Question: Is there any way we can query and get location data using mongodb geospatial query that matches the following criteria?
-
For example below can we get in query output only those locations that are within the yellow area which actually is the common area for the purple and red geometric objects [ polygons ] ?

My study of mongodb document so far
- <URL>> This provides results that are within one or more polygons [ I am looking for the intersection of these individual polygon results as output ]
Use case
'''
db.places.find( {
loc: { $geoWithin: { $box: [ [ 0, 0 ], [ 100, 100 ] ] } }
} )
'''
> Above query provides results within a rectangle geometric area [ I am looking for locations that are common to two such individual queries ]
'''
db.places.find( {
loc: { $geoWithin: { $box: [ [ 0, 0 ], [ 100, 100 ] ] } }
} )
db.places.find( {
loc: { $geoWithin: { $box: [ [ 50, 50 ], [ 90, 120 ] ] } }
} )
'''
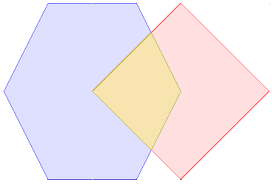
Answer: So looking at this with a fresh mind the answer is staring me in the face. The key thing that you have already stated is that you want to find the "intersection" of two queries in a single response.
Another way to look at this is you want all of the points bound by the first query to then be "input" for the second query, and so on as required. That is essentially what an intersection does, but the logic is actually literal.
So just use the <URL> to chain the matching queries. For a simple example, consider the following documents:
'''
{ "loc" : { "type" : "Point", "coordinates" : [ 4, 4 ] } }
{ "loc" : { "type" : "Point", "coordinates" : [ 8, 8 ] } }
{ "loc" : { "type" : "Point", "coordinates" : [ 12, 12 ] } }
'''
And the chained aggregation pipeline, just two queries:
'''
db.geotest.aggregate([
{ "$match": {
"loc": {
"$geoWithin": {
"$box": [ [0,0], [10,10] ]
}
}
}},
{ "$match": {
"loc": {
"$geoWithin": {
"$box": [ [5,5], [20,20] ]
}
}
}}
])
'''
So if you consider that logically, the first result will find the points that fall within the bounds of the initial box or the first two items. Those results are then acted on by the second query, and since the new box bounds start at '[5,5]' that excludes the first point. The third point was already excluded, but if the box restrictions were reversed then the result would be the same middle document only.
How this works in quite unique to the <URL> query operator as compared to various other geo functions:
> <URL>.
So the results are both good and bad. Good in that you can do this type of operation without an index in place, but bad because once the aggregation pipeline has altered the collection results after the first query operation the no further index can be used. So any performance benefit of an index is lost on merging the "set" results from anything after the initial Polygon/MultiPolygon as supported.
---
For this reason I would still recommend that you calculate the intersection bounds "outside" of the query issued to MongoDB. Even though the aggregation framework can do this due to the "chained" nature of the pipeline, and even though resulting intersections will get smaller and smaller, your best performance is a single query with the correct bounds that can use all of the index benefits.
There are various methods for doing that, but for reference here is an implementation using the <URL> library for Java. There may be others or other language ports, but this has simple GeoJSON parsing and built in methods for such things as getting the intersection bounds:
'''
var async = require('async');
util = require('util'),
jsts = require('jsts'),
mongo = require('mongodb'),
MongoClient = mongo.MongoClient;
var parser = new jsts.io.GeoJSONParser();
var polys= [
{
type: 'Polygon',
coordinates: [[
[ 0, 0 ], [ 0, 10 ], [ 10, 10 ], [ 10, 0 ], [ 0, 0 ]
]]
},
{
type: 'Polygon',
coordinates: [[
[ 5, 5 ], [ 5, 20 ], [ 20, 20 ], [ 20, 5 ], [ 5, 5 ]
]]
}
];
var points = [
{ type: 'Point', coordinates: [ 4, 4 ] },
{ type: 'Point', coordinates: [ 8, 8 ] },
{ type: 'Point', coordinates: [ 12, 12 ] }
];
MongoClient.connect('mongodb://localhost/test',function(err,db) {
db.collection('geotest',function(err,geo) {
if (err) throw err;
async.series(
[
// Insert some data
function(callback) {
var bulk = geo.initializeOrderedBulkOp();
bulk.find({}).remove();
async.each(points,function(point,callback) {
bulk.insert({ "loc": point });
callback();
},function(err) {
bulk.execute(callback);
});
},
// Run each version of the query
function(callback) {
async.parallel(
[
// Aggregation
function(callback) {
var pipeline = [];
polys.forEach(function(poly) {
pipeline.push({
"$match": {
"loc": {
"$geoWithin": {
"$geometry": poly
}
}
}
});
});
geo.aggregate(pipeline,callback);
},
// Using external set resolution
function(callback) {
var geos = polys.map(function(poly) {
return parser.read( poly );
});
var bounds = geos[0];
for ( var x=1; x<geos.length; x++ ) {
bounds = bounds.intersection( geos[x] );
}
var coords = parser.write( bounds );
geo.find({
"loc": {
"$geoWithin": {
"$geometry": coords
}
}
}).toArray(callback);
}
],
callback
);
}
],
function(err,results) {
if (err) throw err;
console.log(
util.inspect( results.slice(-1), false, 12, true ) );
db.close();
}
);
});
});
'''
Using the full GeoJSON "Polygon" representations there as this translates to what JTS can understand and work with. Chances are any input you might receive for a real application would be in this format as well rather than applying conveniences such as <URL>.
So it can be done with the aggregation framework, or even parallel queries merging the "set" of results. But while the aggregation framework may do it better than merging sets of results externally, the best results will always come from computing the bounds first.